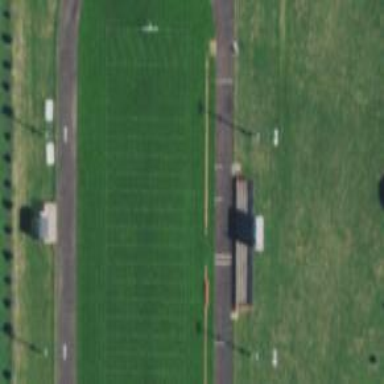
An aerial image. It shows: American football pitch for leisure and sport activities.